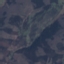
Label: HerbaceousVegetation